Question: I recently tried to migrate from Redis 2.4.6 to 2.8.19. As I run the Redis using a 460 MB DB file, I found this:
'''
>> tasklist | sort
....
pycharm.exe 344 Console 1 501,860 K
python.exe 3544 Console 1 206,944 K
pythonw.exe 1348 Console 1 7,856 K
pythonw.exe 6080 Console 1 24,852 K
QvodWebService.exe 5392 Console 1 208 K
redis-server.exe 2512 Console 1 1,943,156 K
RegSrvc.exe 2540 Services 0 352 K
rundll32.exe 1864 Console 1 636 K
....
'''
and from Windows task manager:

as u can see, there is a HUGE difference in memory usage for redis-server.
Anyone has any idea why is this happening??
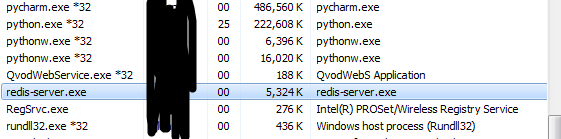
Answer: in Taskmanager choose the column "Memory - Working Set"
by default it displays just "Memory - Private Working Set"
rgds